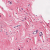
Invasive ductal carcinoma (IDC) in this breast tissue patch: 0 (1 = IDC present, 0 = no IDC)